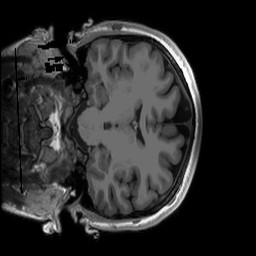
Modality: T1w
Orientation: coronal
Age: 35
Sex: female